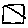
Label: square